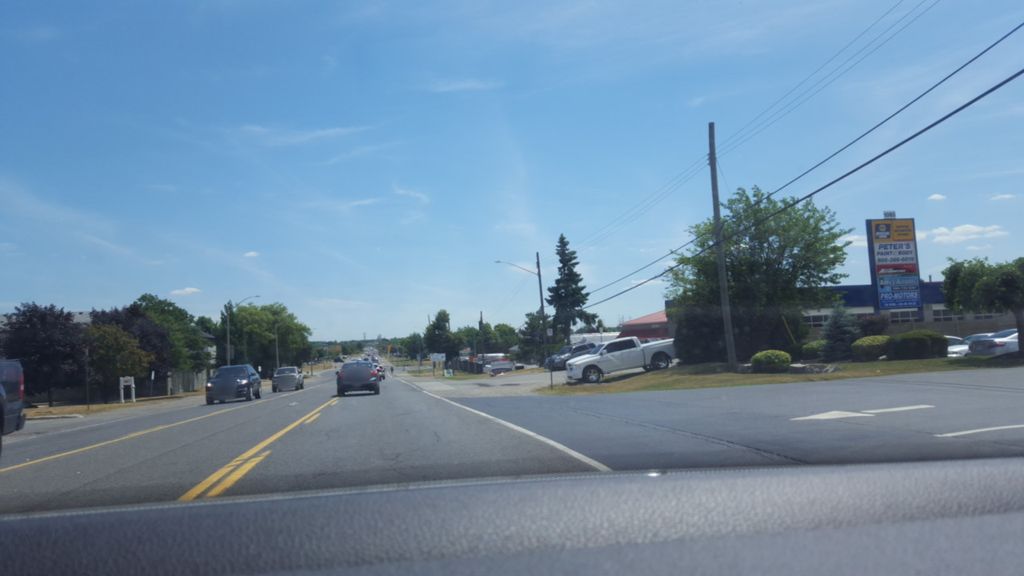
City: hamilton